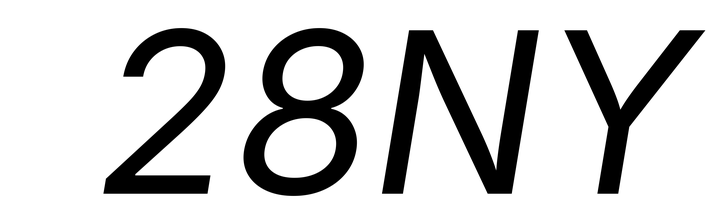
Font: Inter-Italic_Italic